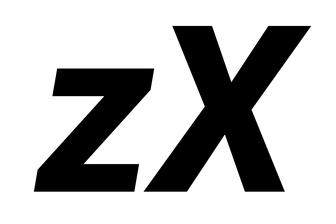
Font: Roboto-Italic_ExtraBold_Italic